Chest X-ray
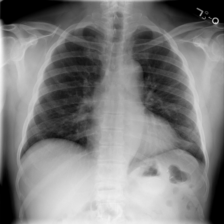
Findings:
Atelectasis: negative
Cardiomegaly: negative
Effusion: negative
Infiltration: negative
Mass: negative
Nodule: negative
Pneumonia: negative
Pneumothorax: negative
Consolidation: negative
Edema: negative
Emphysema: negative
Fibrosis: negative
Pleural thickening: negative
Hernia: negative